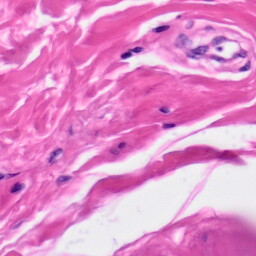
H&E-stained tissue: Skin